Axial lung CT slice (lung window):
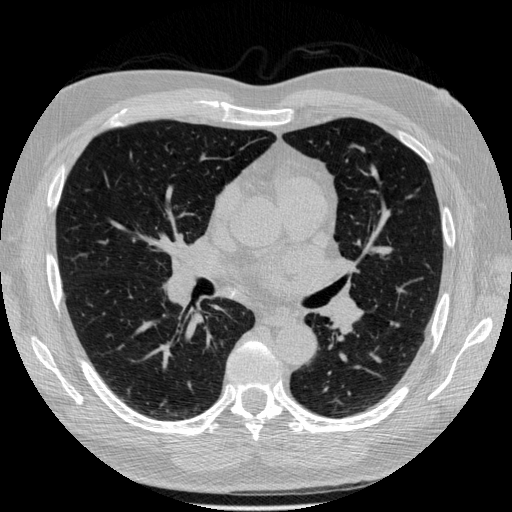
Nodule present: yes
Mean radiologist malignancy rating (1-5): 1.25